Field crop: tomato
Growth stage: 2
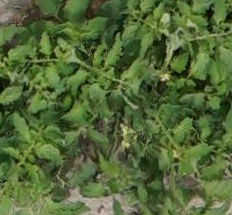
Species: tomato